Question: I followed <URL> but I'm having trouble creating a new branch in a new repository. This is the error I'm getting:

What am I doing wrong?
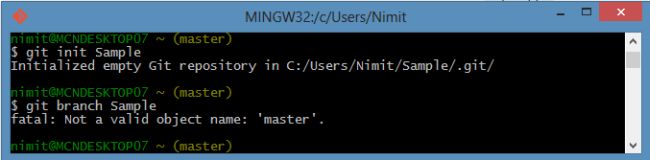
Answer: 1. To create a git repository locally, you have to be inside the project directory, then run git init command.
2. To add a file to git, you have to create a file, with some text editor for example. Then you have to add that file to git, then commit it locally. git add .
git commit -m "A short description what you did to the file"
---
UPDATED based on the question update :
To create a git repository for a project
1. First you have to create a project directory.
2. Then from inside the directory, you have to issue git init to initialize a git repo for that project
3. By default, you will be in master branch, to create another branch, use git branch <new branch name>
To add new files to the created repository
1. Create new files like you create for a project.
2. Add those file to git using git add .
3. To commit the file, use git commit -m "a Short description about the action you performed"